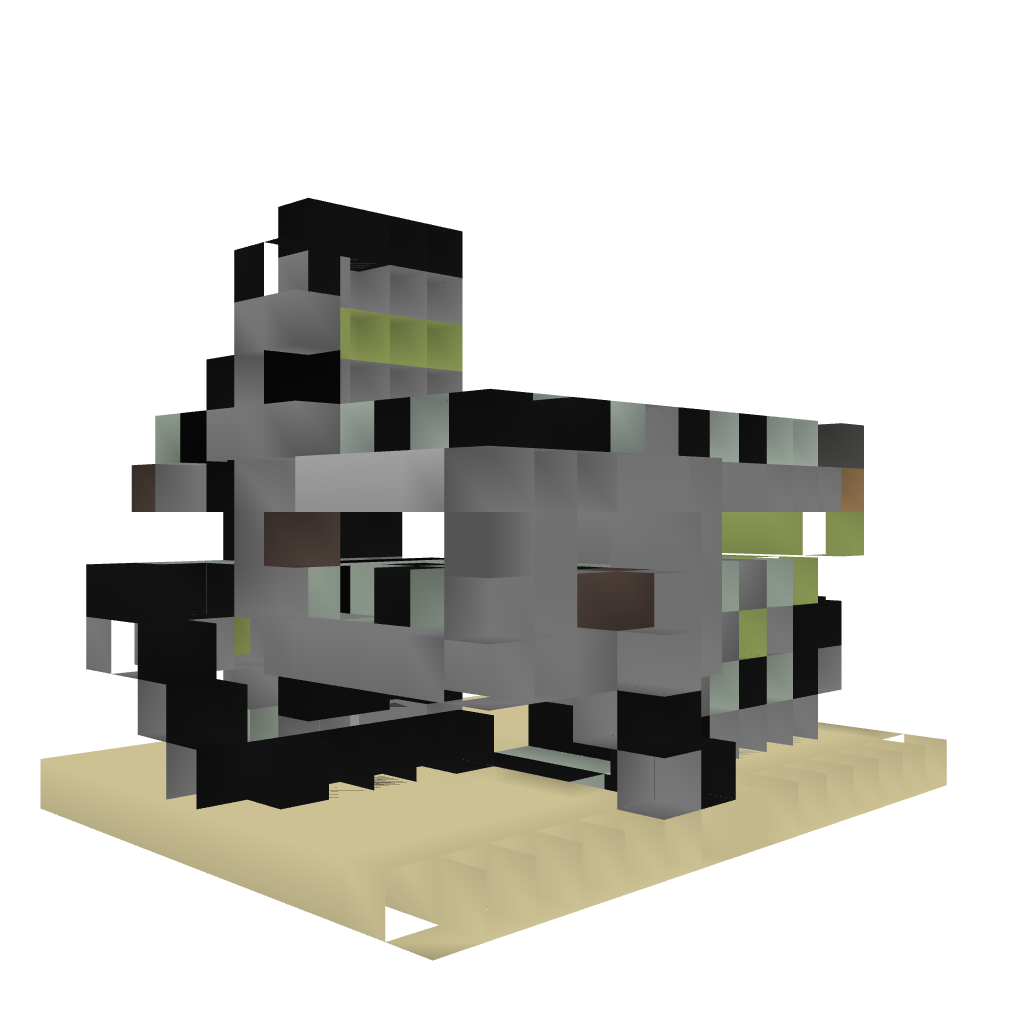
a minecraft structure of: Redstone "Brain"